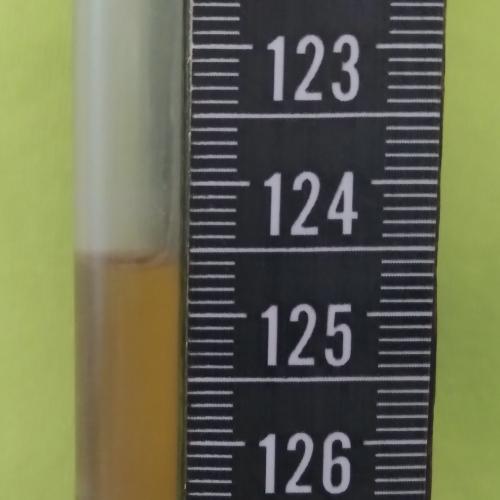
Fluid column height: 124.6 cm